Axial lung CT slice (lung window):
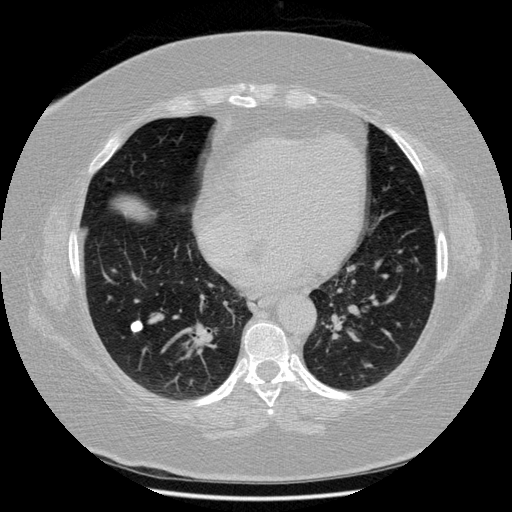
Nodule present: yes
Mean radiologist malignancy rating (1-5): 1